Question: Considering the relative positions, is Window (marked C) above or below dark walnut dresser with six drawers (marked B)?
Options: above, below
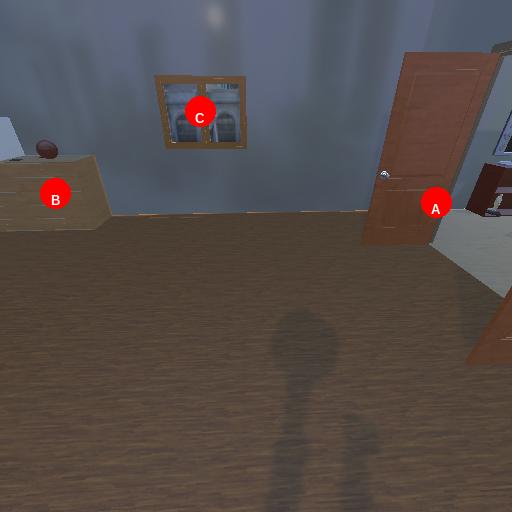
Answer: above